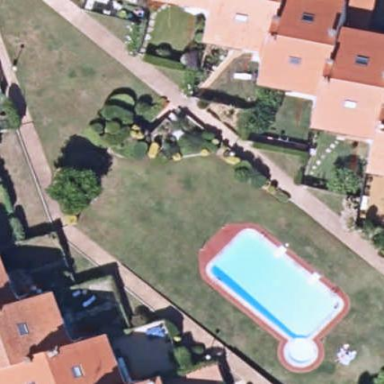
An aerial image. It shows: Swimming pool located in leisure land.